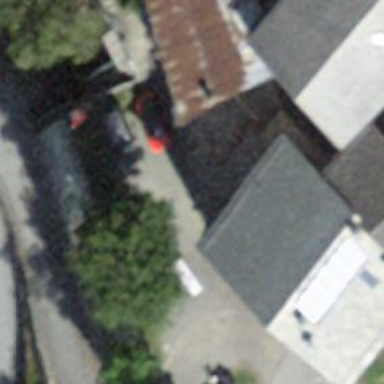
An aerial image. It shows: Restaurant.